Question: I'm currently working in eclipse and I'm making a component for Lumira designer in JavaScript. Beforehand I made a function that can write away data to my database (this one worked fine).
Now I'm trying to make a function to fetch this data back from the server. The problem is I try to see my data with an alert or in the console log but everytime I fetch something my alert either doesn't pop up or is empty and the console log is also empty. But when I check my network it always says that everything is fetched and I can see my objects(see picture below).
My question is why can't I see them in my alert or console? You can find my code and an image of the network below

Fetch I tried to use:
'''
getButton.on("click", function() {
fetch('https://xxxxxx/myphpfile.php').then(
function(response){
alert(response)
return response.json();
}).then(function(jsonData){
alert(jsonData)
//handle json data processing here
});
'''
xmlhttprequest I tried before:
'''
var xhr = new XMLHttpRequest();
xhr.onreadystatechange = function() {
if (xhr.readyState == XMLHttpRequest.DONE) {
alert(xhr.responseText)
var resp = xhr.responseText
arr = JSON.parse(resp);
alert(arr);
}
}
xhr.open('GET', 'https://xxxxxx/myphpfile.php', true);
xhr.send(null);
'''
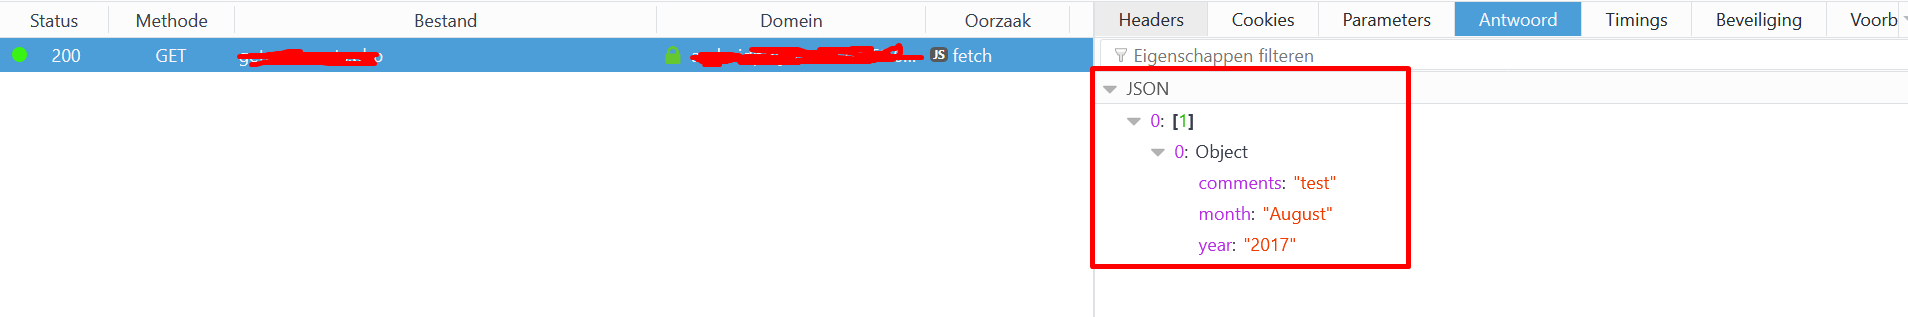
Answer: Seems like using an Ajax call did the job for me
'''
var dataOBJECTNAME='';
$.ajax({
url: 'http://your_webservice/GETALL_OBJECTS',
data: '',
success: function (resp) {
dataOBJECTNAME = resp;
},
error: function () {}
});
'''